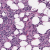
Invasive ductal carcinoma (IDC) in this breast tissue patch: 0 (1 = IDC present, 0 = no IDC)